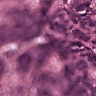
Metastatic tissue present: yes